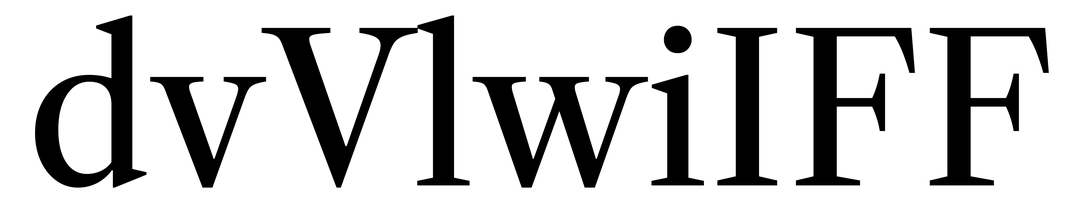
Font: LibreCaslonText_Regular